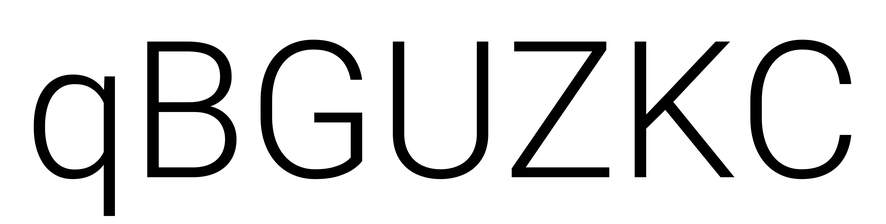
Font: Roboto_Light